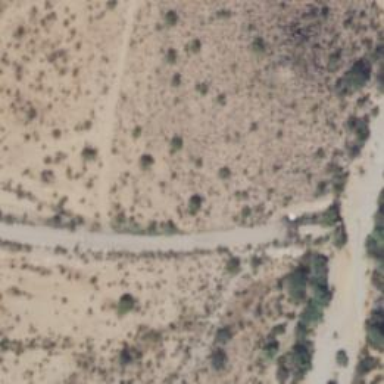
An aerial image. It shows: Track road.